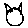
Label: cat